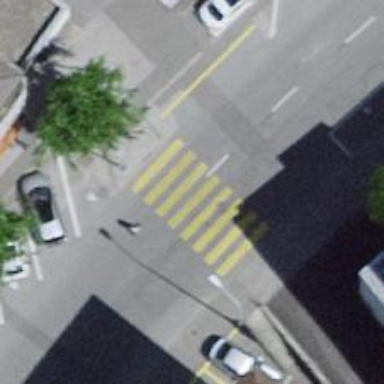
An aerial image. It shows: Uncontrolled zebra crossing with notable zebra markings.